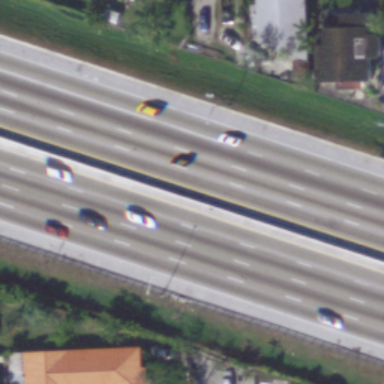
There are two straight freeways closed together .